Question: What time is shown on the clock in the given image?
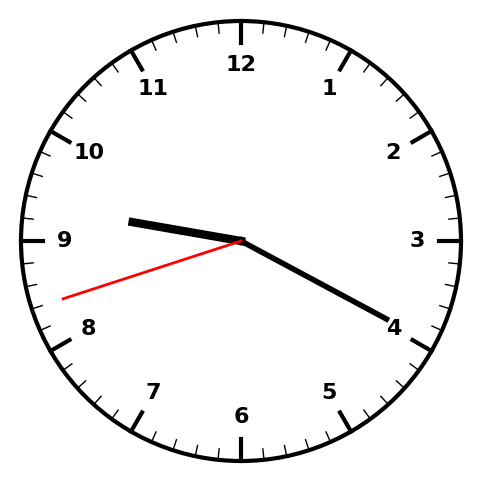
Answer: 09:19:42